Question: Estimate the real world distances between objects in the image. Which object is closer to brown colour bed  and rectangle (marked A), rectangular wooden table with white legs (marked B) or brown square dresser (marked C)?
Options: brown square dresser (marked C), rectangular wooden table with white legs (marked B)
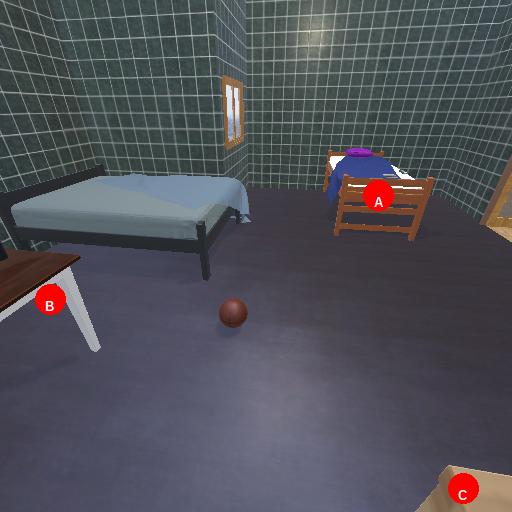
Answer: brown square dresser (marked C)